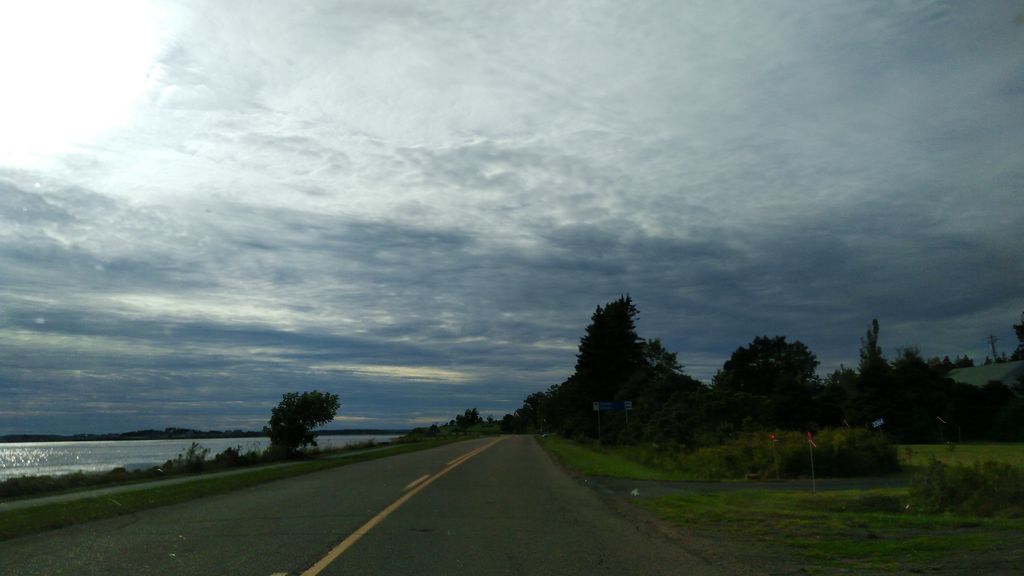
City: charlottetown